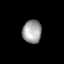
Tissue: lung
Cell type: Fibroblasts
Senescence score: 0.5745
Nuclear area (px): 437
Mean DAPI intensity: 158.703